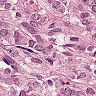
Metastatic tissue present: yes